Field crop: maize
Growth stage: 2
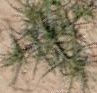
Species: salsola